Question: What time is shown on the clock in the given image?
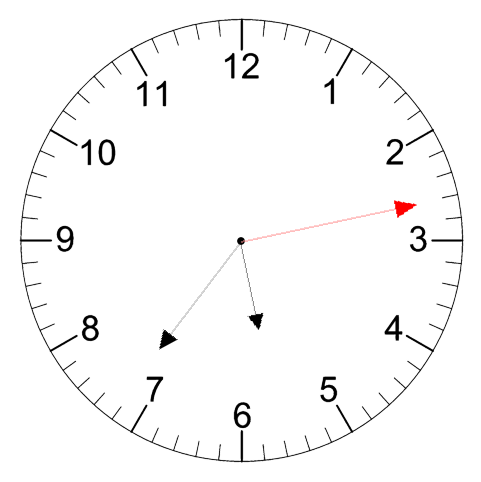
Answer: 05:36:13